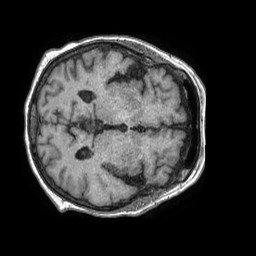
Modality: T1w
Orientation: axial
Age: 69
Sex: female
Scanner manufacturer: philips
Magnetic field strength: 1.5 T
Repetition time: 0.00768 s
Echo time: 0.003513 s